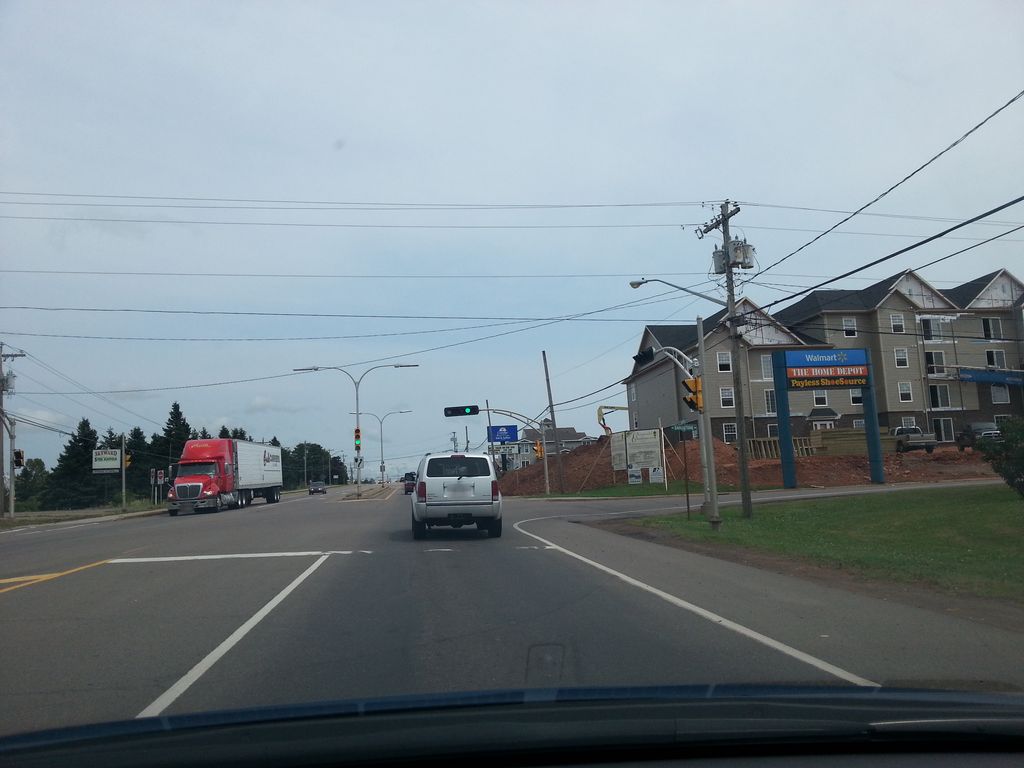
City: charlottetown